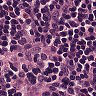
Metastatic tissue present: no